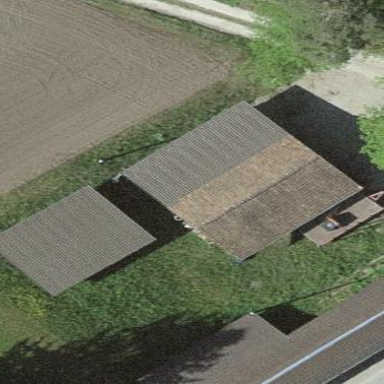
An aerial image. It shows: Barn.